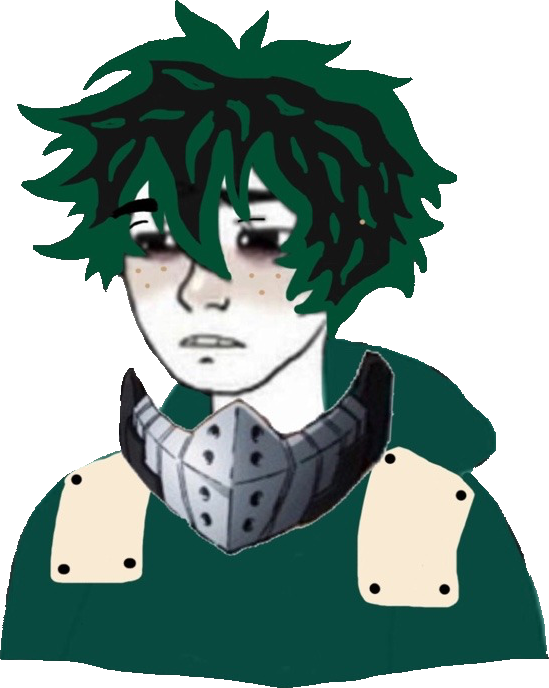
Label: 5_Twinkjak